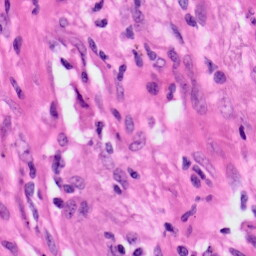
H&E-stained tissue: Lung